Question: I have a scroll view, containing a view into which I place paired background color imageviews and image imageviews. I use this to present a simple scroll for my users to select an image to transfer to a main imageview display.
I have the scrollview background color set to light grey, alpha 0,5, the view set to clearcolor, alpha 1, opaque=true, the background color image set to either black or white, alpha 1, opaque = true and the image is set to alpha 1, opaque=true.
The issue I have is that within the app-info.plist, I have added "Renders with group opacity", however regardless of the setting (yes or no), the background and image inherit the opacity of the scrollview.

In this image, you can see the main image in the background.
The light grey area is the scrollview, opaque = true, background = light grey, alpha=0,9
On top is the UIView, opaque=true, background = clear, alpha =1
The dark area around the first thumb is my active image indicator, opaque = true, background = dark grey, alpha =1
The white area (not visible) around the other thumbs is my notactive indicator, opaque=true, background = white, alpha =1
The imageview containing the thumbs is opaque =true, background white, alpha =1
However, you can see the background image through the thumbs. I wish the thumbs to be fully opaque and the grey to be alpha 0,5. This current setting of 0,9 is being used simply because this is the best I can make it.
This image is taken with the group opacity set to no, however the image is identical with group opacity set to yes.
I have seen this done elsewhere on other apps, however apart from a simple statement about what this parameters does,I cannot find simple instructions on how to implement this, as how I am doing must surely be wrong.
Any advice is welcome.
Regards
Chris H
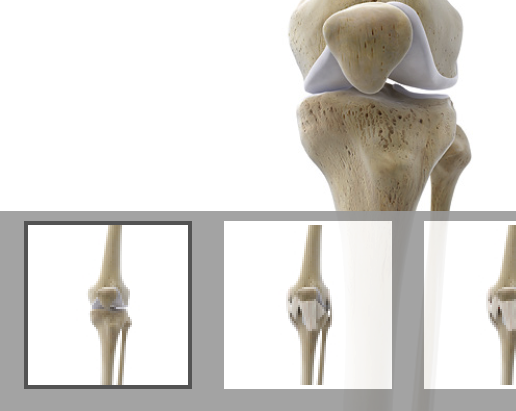
Answer: This is a fairly common issue because people don't anticipate that setting the alpha on a view will affect the rendering of the subviews. In your case this will be extremely easy to fix since you only want your background color to not be opaque. You can easily set a background color's alpha and it will not affect the view's subviews.
First set all of your views alphas to 1.0.
Second set the gray background color's opacity to 0.5. You can do this in code creating a color like:
'''
[[UIColor darkGrayColor] colorWithAlphaComponent:0.5]
'''
or in IB by clicking the background color in the inspector and adjusting the opacity slider in the color picker: